Interaction volume radius: 5 \u00c5
Interaction volume height: 20 \u00c5
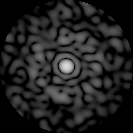
Disorder parameter: 0.7789